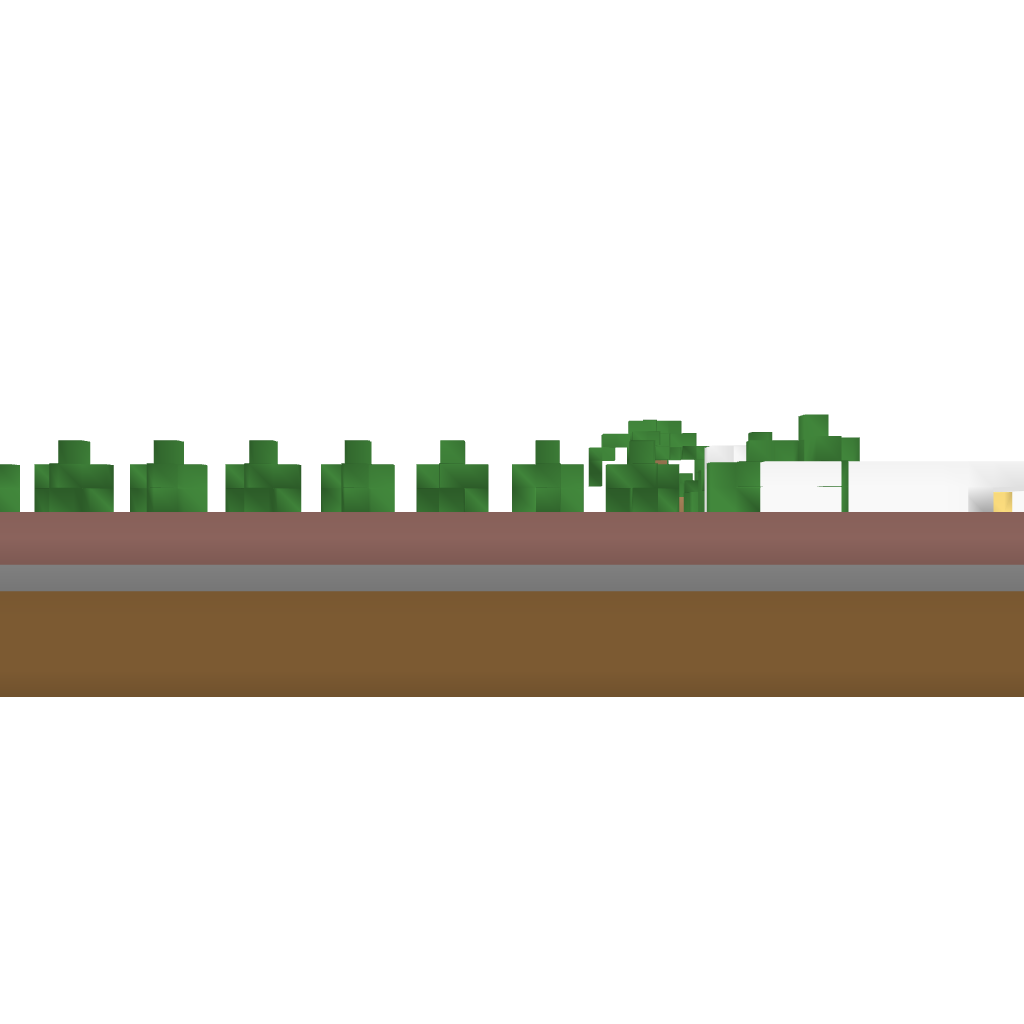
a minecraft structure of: Guest House With tennis Court bad low quality